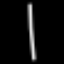
Label: line